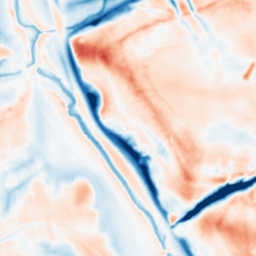
Category: multiscale
Decomposition family: dog_multiscale
Decomposition parameters: sigma_ratio: 1.6
n_scales: 5
base_sigma: 1
Upsampling method: bicubic
Upsampling parameters: scale: 8
Upsampling scale: 8